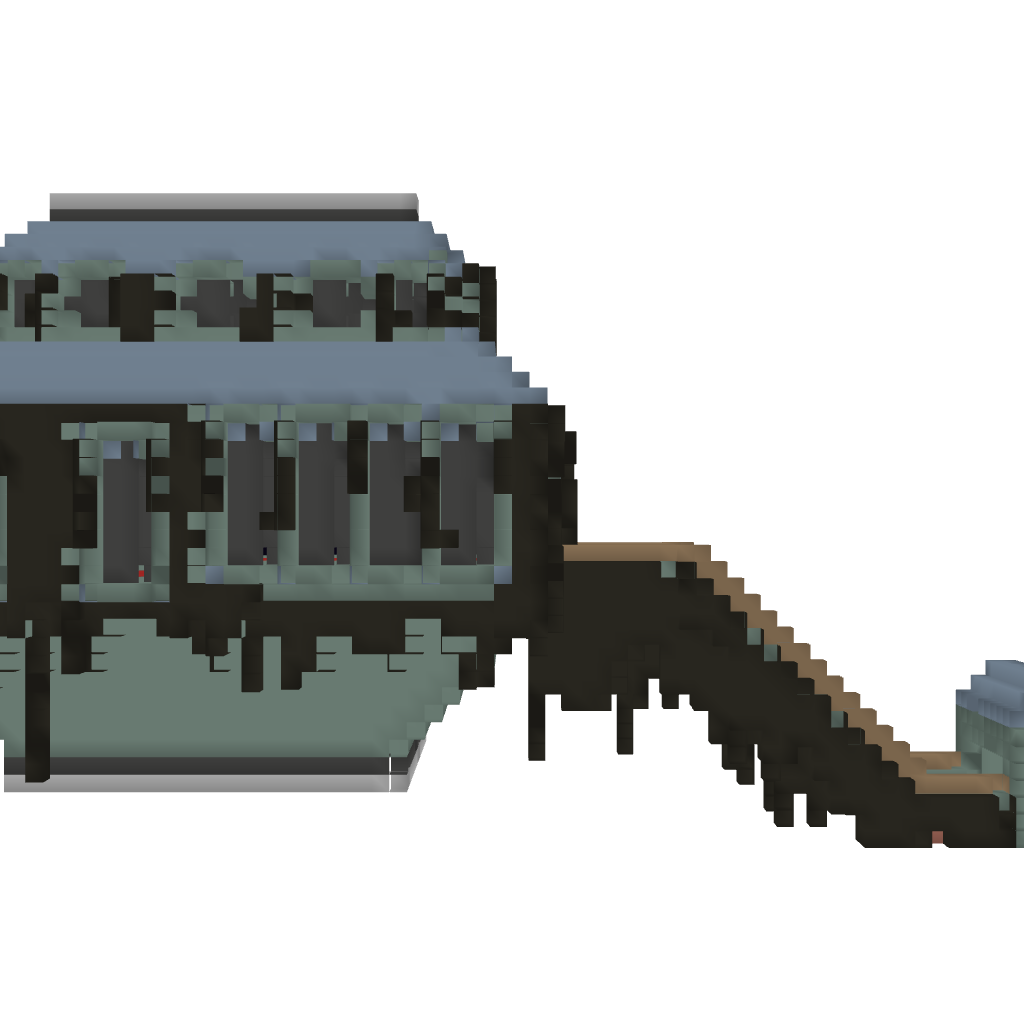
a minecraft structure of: Dracula's rest